Interaction volume radius: 5 \u00c5
Interaction volume height: 15 \u00c5
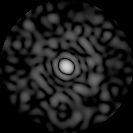
Disorder parameter: 0.8201